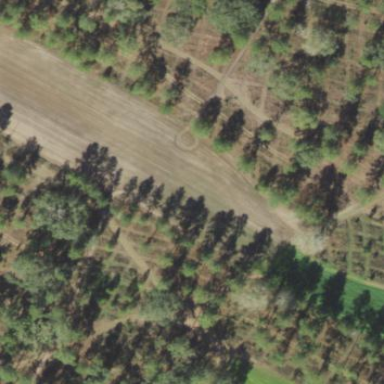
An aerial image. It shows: Orchard.